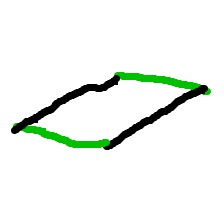
Shape: parallelogram